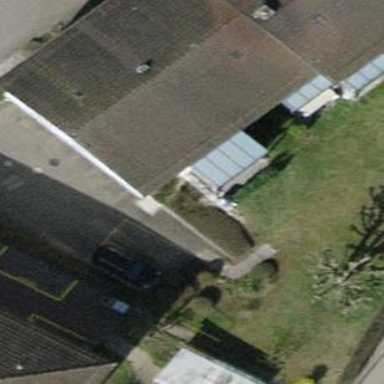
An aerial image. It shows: Building with gabled roof oriented along its length.